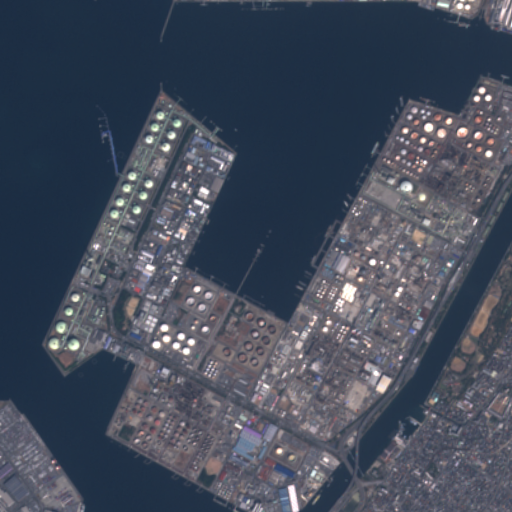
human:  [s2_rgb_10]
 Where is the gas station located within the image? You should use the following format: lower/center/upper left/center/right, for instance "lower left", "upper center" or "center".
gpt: The gas station is located in the lower right of the image.
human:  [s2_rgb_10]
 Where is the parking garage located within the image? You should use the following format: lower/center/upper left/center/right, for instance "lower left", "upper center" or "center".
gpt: The parking garage is located in the lower right of the image.
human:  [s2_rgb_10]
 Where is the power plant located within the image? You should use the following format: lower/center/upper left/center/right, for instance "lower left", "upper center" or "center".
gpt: The power plant is located in the lower right of the image.
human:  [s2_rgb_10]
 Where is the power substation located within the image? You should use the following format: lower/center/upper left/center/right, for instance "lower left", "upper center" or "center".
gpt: The power substation is located in the center left of the image.
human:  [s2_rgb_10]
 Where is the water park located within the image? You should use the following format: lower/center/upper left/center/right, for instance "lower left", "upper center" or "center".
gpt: The water park is located in the center right of the image.
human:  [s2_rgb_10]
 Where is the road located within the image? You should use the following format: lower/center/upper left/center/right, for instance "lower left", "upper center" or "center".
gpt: There is no road in the image.